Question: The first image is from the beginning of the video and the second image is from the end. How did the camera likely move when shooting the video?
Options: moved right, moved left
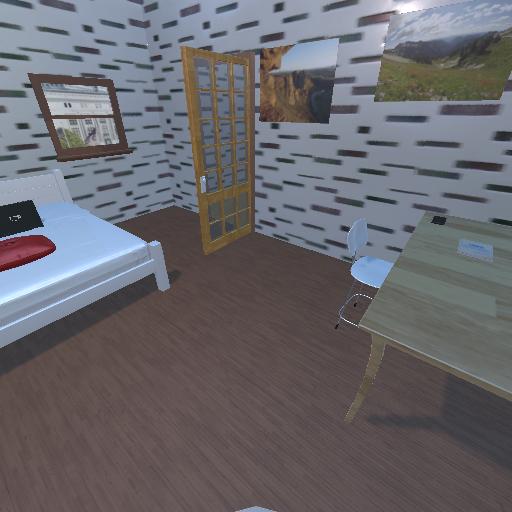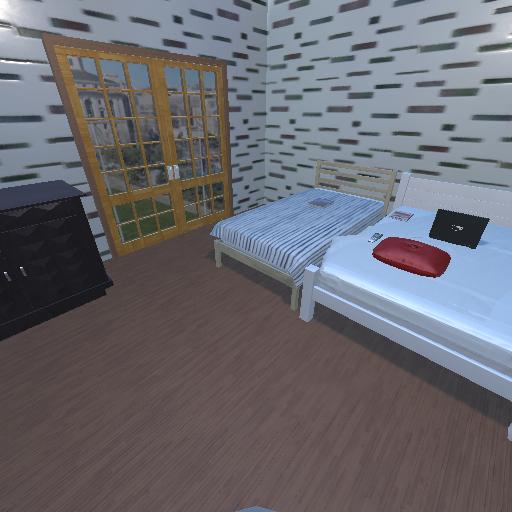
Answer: moved right